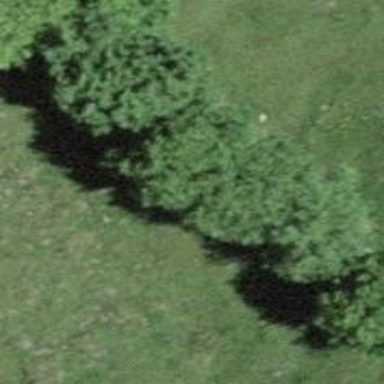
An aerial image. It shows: Row of trees in natural setting.